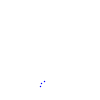
Particle: proton